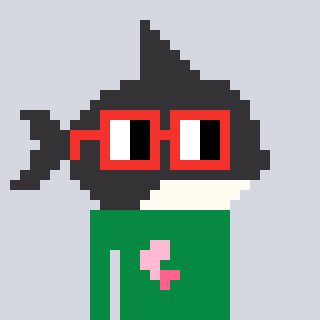
a pixel art character with square red glasses, a orca-shaped head and a green-colored body on a cool background